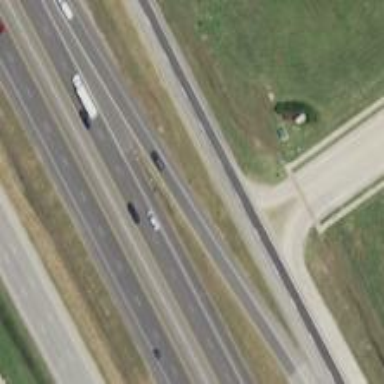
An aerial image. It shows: Secondary road with frontage road alongside.